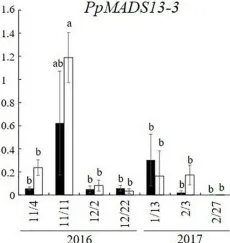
Changes in dormancy- and flowering-related gene expression in normal trees (NTs) and flowering disorder trees (FDTs) (taken from with the permission by JSHS). (B) Transcript levels of PpMADS13-3. Relative gene transcript levels were normalized to that of PpHistonH3. Vertical bar indicates standard error (n = 3-4 axillary flower buds). Different letters indicate significant differences at 5% significance level (Tukey-Kramer test).
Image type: pathology (fish)